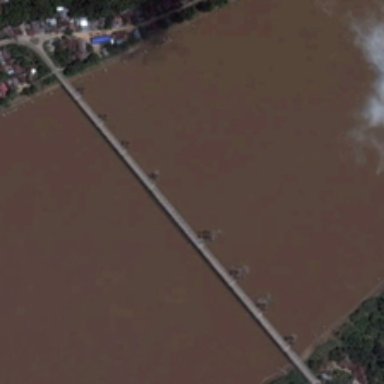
A long bridge is on a yellow river with some buildings and green trees in two sides of it .